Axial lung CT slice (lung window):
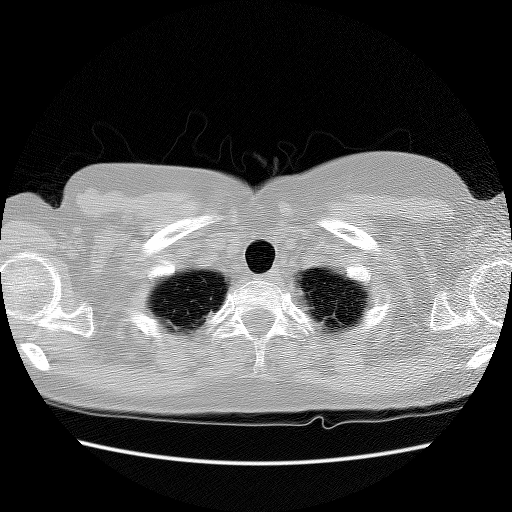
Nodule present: no